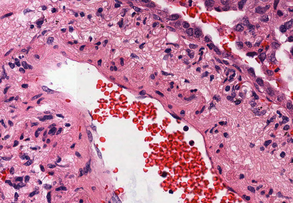
Tumor epithelial tissue: yes
Tumor-associated stroma tissue: yes
Normal tissue: no